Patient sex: M
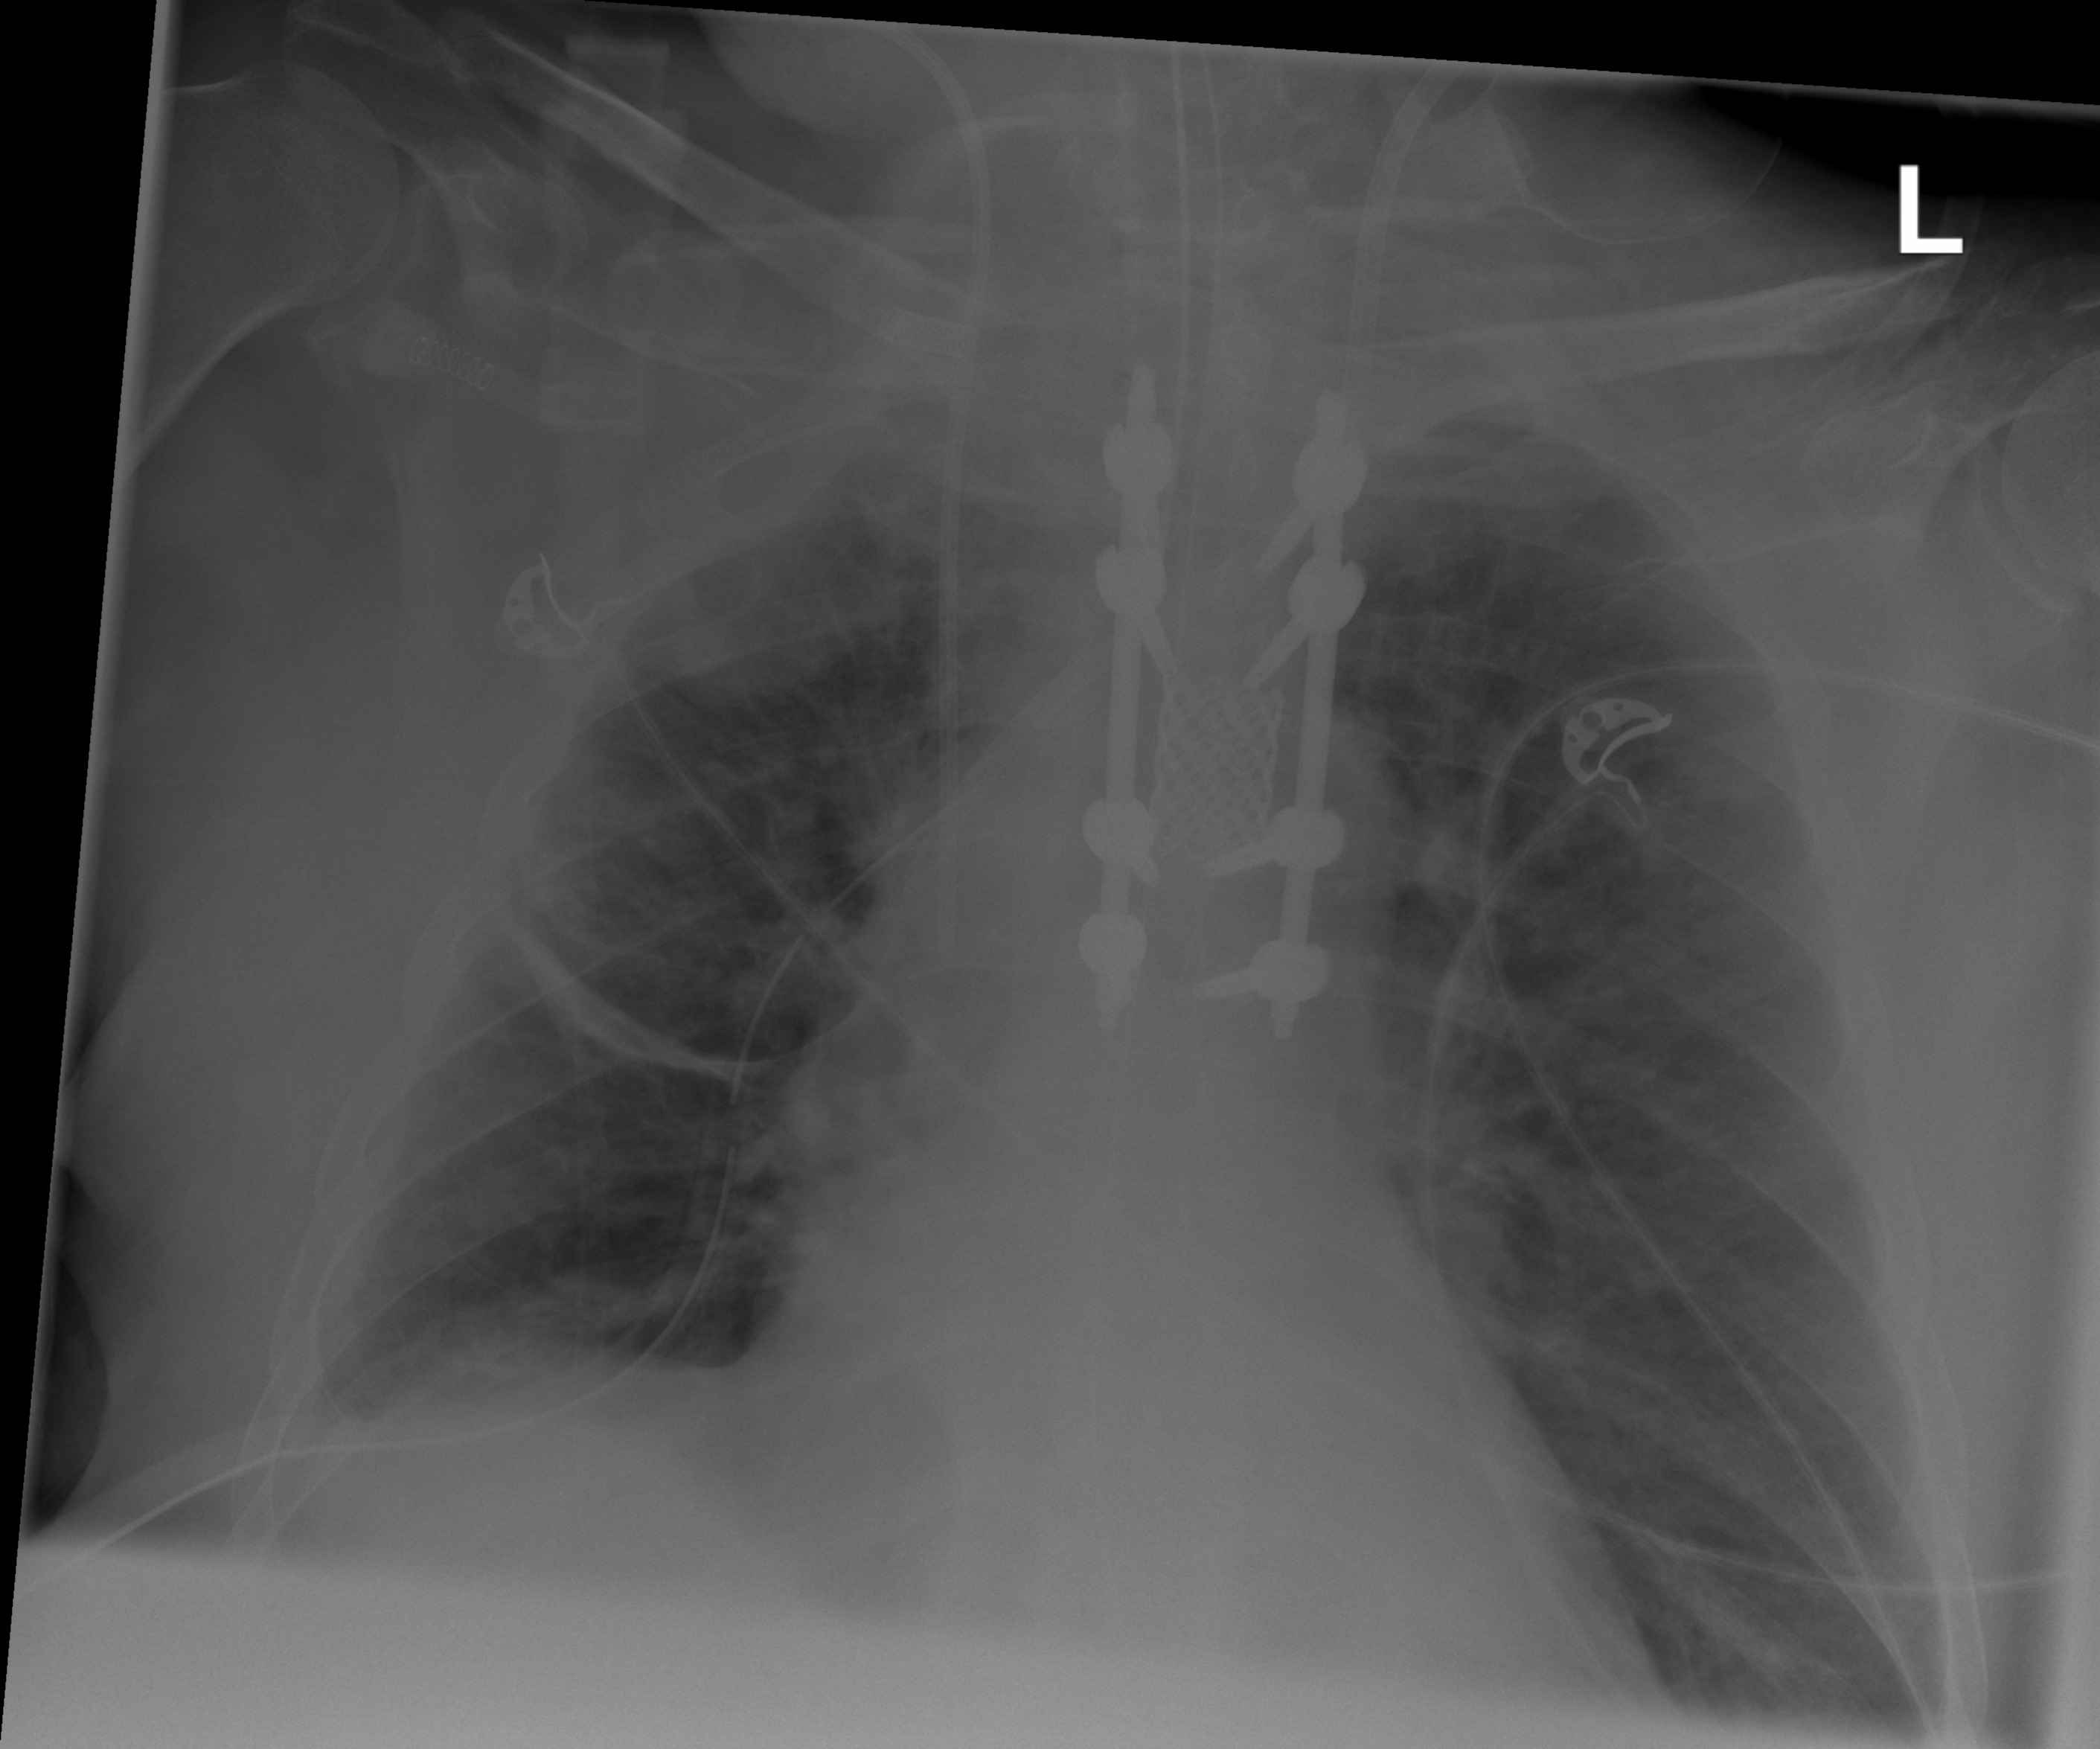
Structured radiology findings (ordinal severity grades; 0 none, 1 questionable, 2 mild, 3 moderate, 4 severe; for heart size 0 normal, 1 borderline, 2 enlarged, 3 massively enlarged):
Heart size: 2
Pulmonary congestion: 2
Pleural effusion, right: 2
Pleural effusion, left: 1
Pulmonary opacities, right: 1
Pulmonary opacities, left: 0
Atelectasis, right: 2
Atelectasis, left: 0